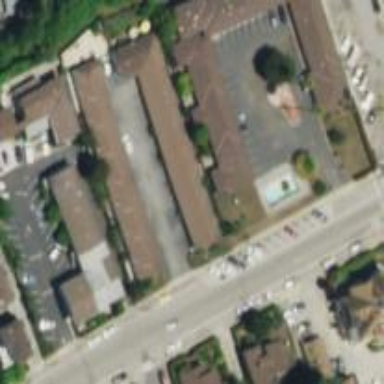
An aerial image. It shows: Motel building.